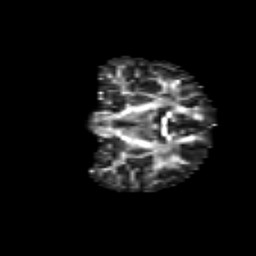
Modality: FA
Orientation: coronal
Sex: female
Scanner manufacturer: siemens
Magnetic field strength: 3 T
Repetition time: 5 s
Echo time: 0.071 s